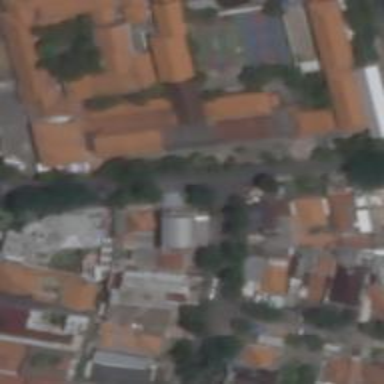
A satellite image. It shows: Preparatory school.